Question: I am working with a script that translates a text in a cell of a sheet through the Deepl API.
Thanks to a colleague help it worked correctly (<URL>.
In this case, I need to know how I can make the result of the translation to be included in a cell of the same sheet.
My data object is the following. The first script picks up the text from column 2, row 3. It would be perfect if the result is printed in column 2, row 4, but I don't know exactly how to do it.
I include an image of the corresponding data

I am using this script to translate the text of a cell in my sheet:
'''
function deeplapi() {
var ss = SpreadsheetApp.getActiveSpreadsheet();
var sheet = ss.getActiveSheet();
var text = sheet.getRange(3,2).getValue(); // define text before response
var response = UrlFetchApp.fetch("https://api.deepl.com/v2/translate?auth_key=xxxx-xxxx-xxxx-xxxx-xxxx&text="+ text +"&target_lang=en&source_lang=es");
var json = response.getContentText();
var data = JSON.parse(json);
Logger.log(data);
}
'''
This way I get the result in the records section, but with this format:
First, I have tried to extract only the translation in this section and then add it in the same sheet. With this I get the exact translation, but I don't know how to include it in a specific range of my sheet.
'Logger.log(data.translations[0].text);'
In addition to this, I think that to get this result and paste it in the sheet I would have to use:
'sheet.getRange () .setValues (sortedOutput);'
Anyway, I'm not sure
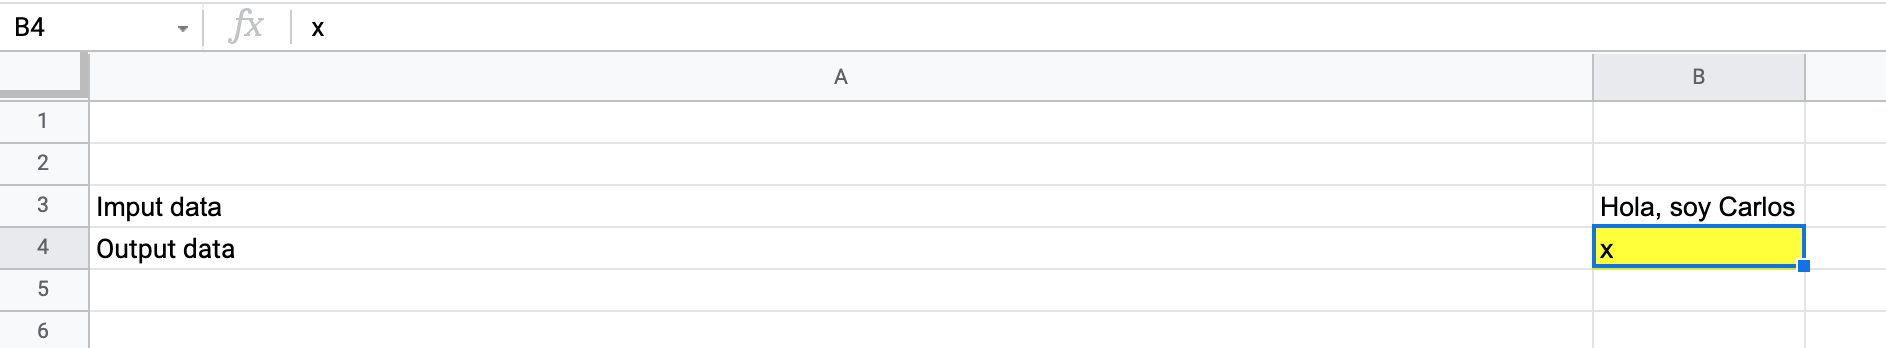
Answer: Try something like that at the bottom of your script to paste the translation text into cell 'B4':
'''
sheet.getRange('B4').setValue(data.translations[0].text)
'''
'''
const data = {translations:[{text:"Hi, I'm Carlos", detected_source_language:"ES"}]};
console.log(data.translations[0].text)
'''